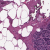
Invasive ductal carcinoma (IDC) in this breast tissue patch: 0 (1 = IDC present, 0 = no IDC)